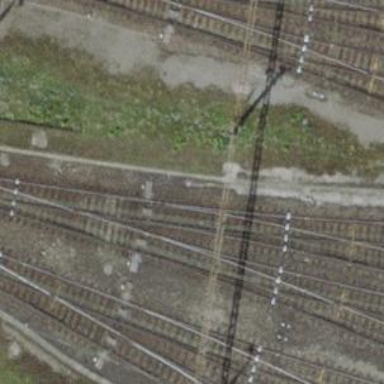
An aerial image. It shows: Railway switch.